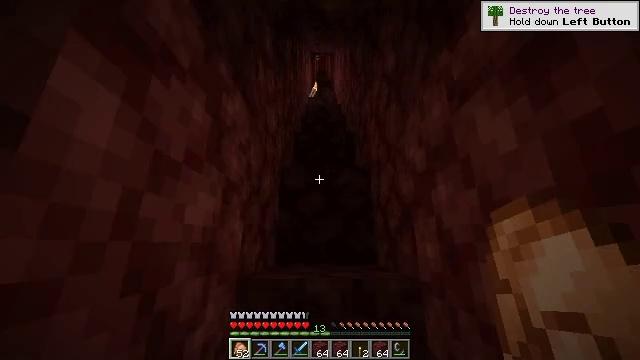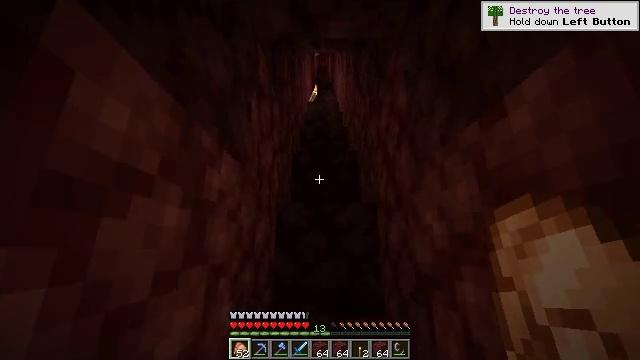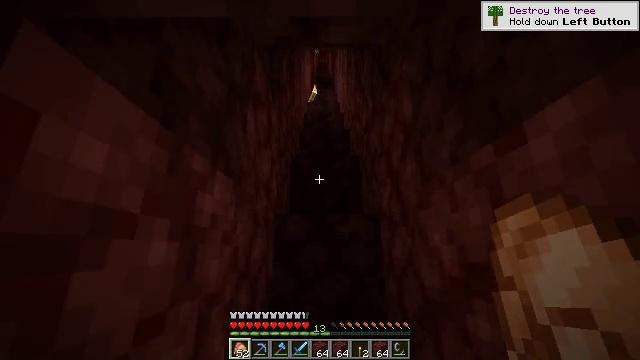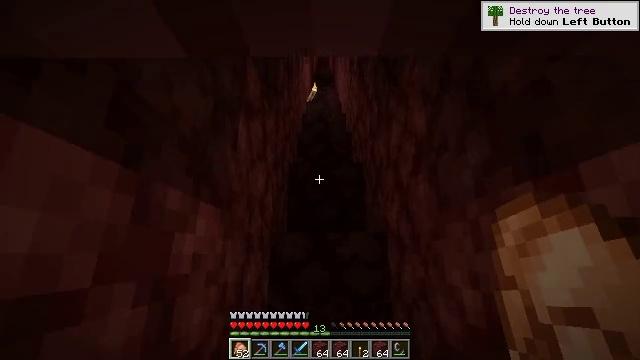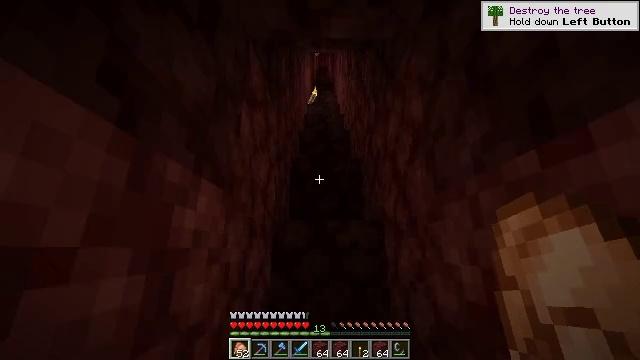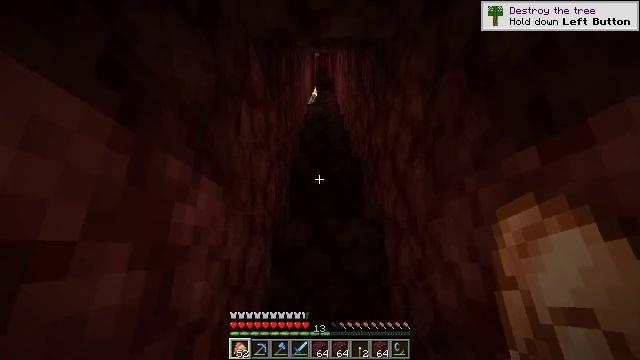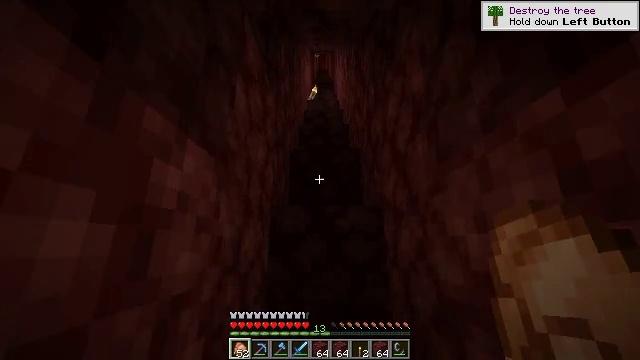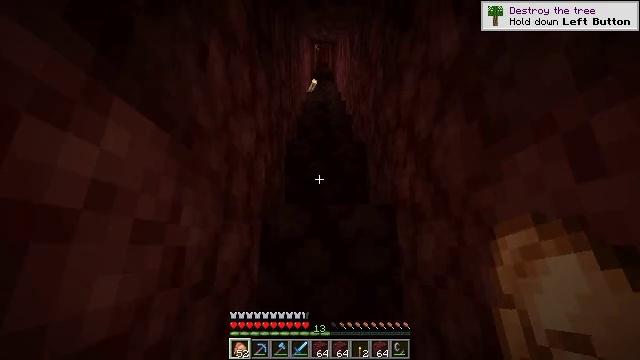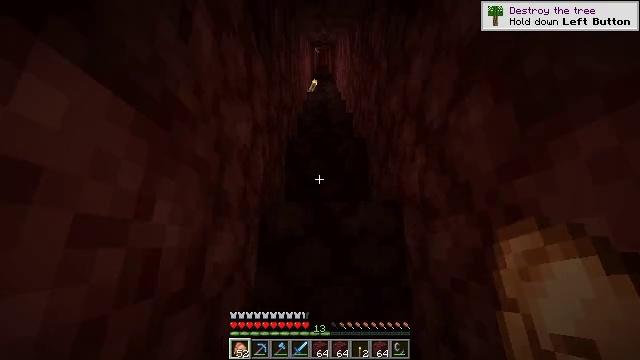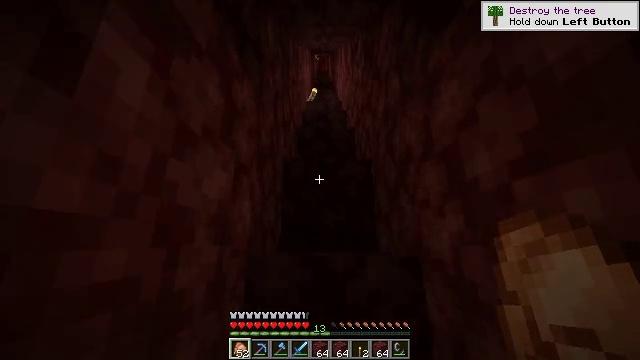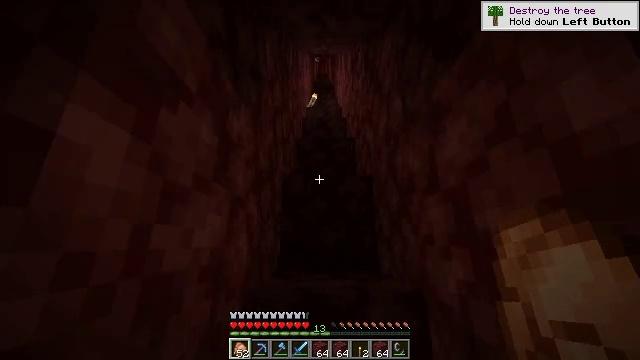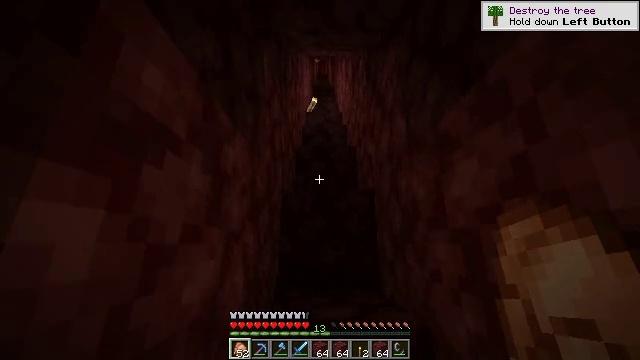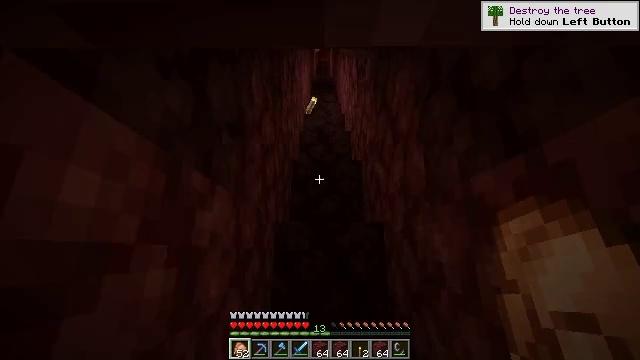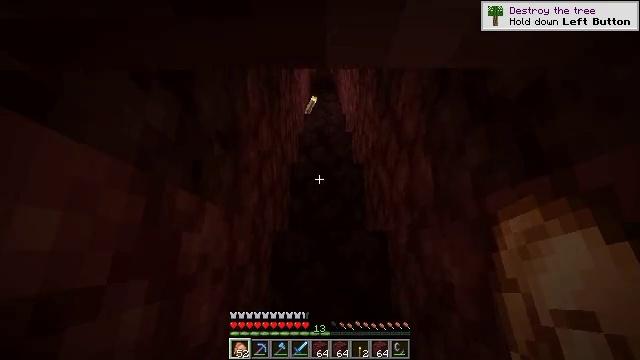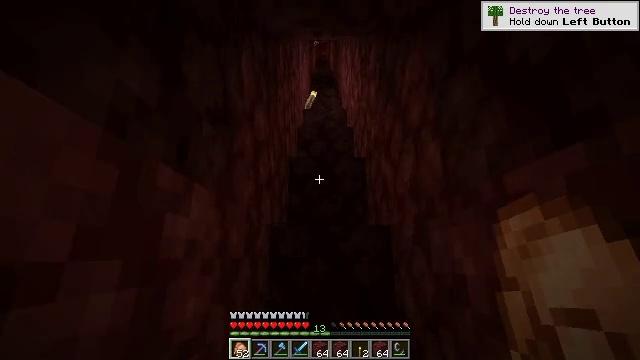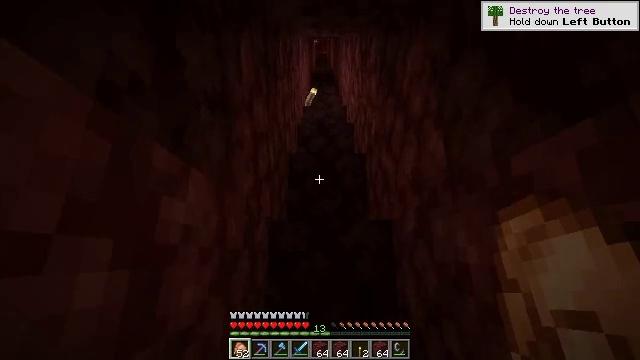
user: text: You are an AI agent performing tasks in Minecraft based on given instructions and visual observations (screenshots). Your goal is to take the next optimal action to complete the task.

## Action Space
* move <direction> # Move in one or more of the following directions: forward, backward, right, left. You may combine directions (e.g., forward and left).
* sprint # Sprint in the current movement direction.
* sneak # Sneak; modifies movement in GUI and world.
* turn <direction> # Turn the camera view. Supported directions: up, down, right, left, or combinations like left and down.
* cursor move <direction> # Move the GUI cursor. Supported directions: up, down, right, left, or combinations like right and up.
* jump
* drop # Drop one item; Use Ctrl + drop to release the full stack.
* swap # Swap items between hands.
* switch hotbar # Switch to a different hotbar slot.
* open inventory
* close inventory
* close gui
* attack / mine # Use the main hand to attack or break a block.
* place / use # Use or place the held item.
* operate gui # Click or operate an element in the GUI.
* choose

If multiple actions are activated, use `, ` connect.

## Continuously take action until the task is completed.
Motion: motion action
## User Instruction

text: Use ancient debris in the furnace to create netherite scrap.
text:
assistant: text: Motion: move forward, sprint, jump
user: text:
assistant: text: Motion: move forward, jump
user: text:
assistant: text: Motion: move forward, jump
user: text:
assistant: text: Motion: move forward, jump
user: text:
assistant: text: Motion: move forward, jump
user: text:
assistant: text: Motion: move forward, sprint, jump
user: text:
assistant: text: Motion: move forward, sprint, jump
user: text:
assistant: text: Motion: move forward, sprint, jump
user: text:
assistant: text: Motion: move forward, sprint, jump
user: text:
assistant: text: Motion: move forward, sprint, jump
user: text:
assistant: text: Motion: move forward, jump
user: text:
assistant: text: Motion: move forward, jump
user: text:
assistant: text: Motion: move forward, jump
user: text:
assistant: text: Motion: move forward, jump
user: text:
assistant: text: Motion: move forward, jump
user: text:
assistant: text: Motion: move forward, sprint, jump
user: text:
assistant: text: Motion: move forward, sprint, jump
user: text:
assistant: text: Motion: move forward, sprint, jump
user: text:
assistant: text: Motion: move forward, sprint, jump
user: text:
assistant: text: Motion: move forward, jump
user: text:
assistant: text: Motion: move forward, turn right and up, jump
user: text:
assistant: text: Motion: move forward, turn up, jump
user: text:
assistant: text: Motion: move forward, turn up, jump
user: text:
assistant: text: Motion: move forward, jump
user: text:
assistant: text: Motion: move forward, sprint, jump
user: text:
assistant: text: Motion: move forward, sprint, jump
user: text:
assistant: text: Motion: move forward, sprint, jump
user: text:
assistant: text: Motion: move forward, sprint, jump
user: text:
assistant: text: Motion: move forward, sprint, jump
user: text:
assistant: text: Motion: move forward, jump